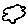
Label: cloud